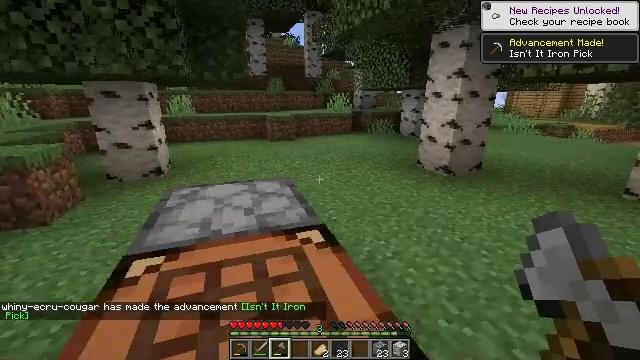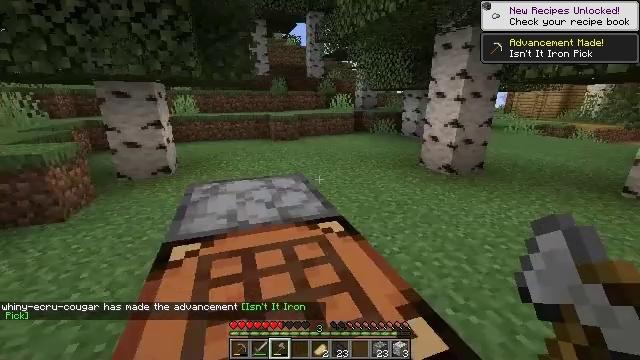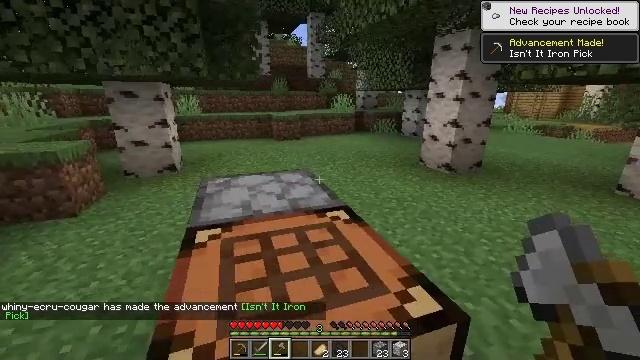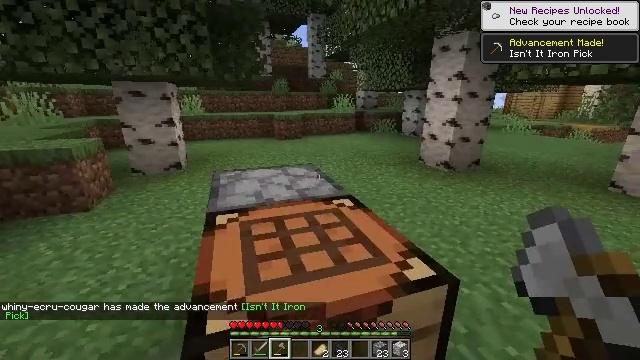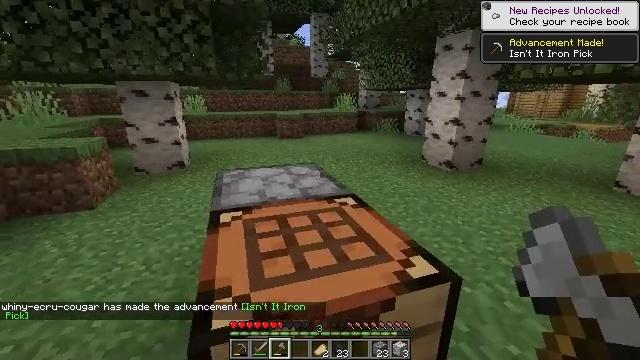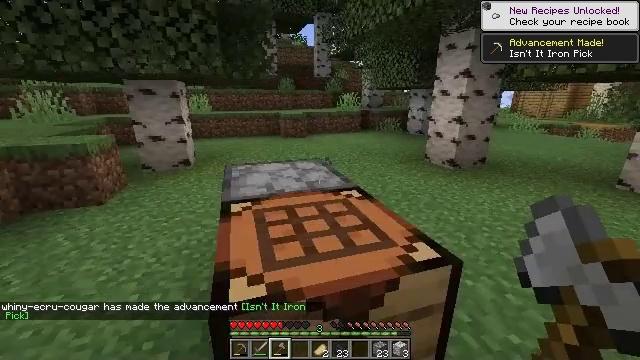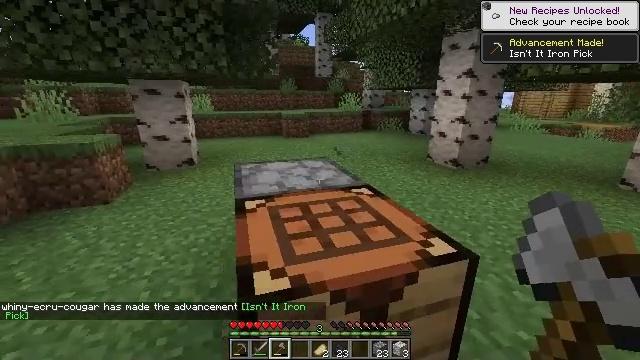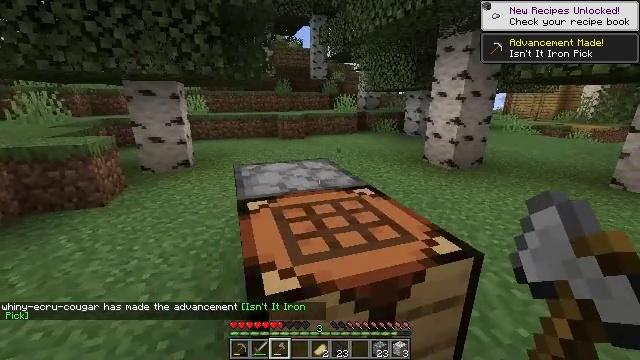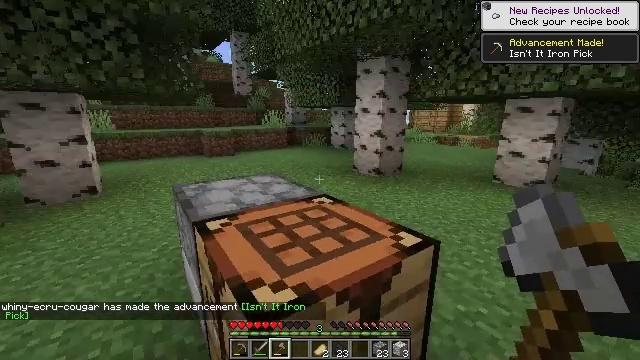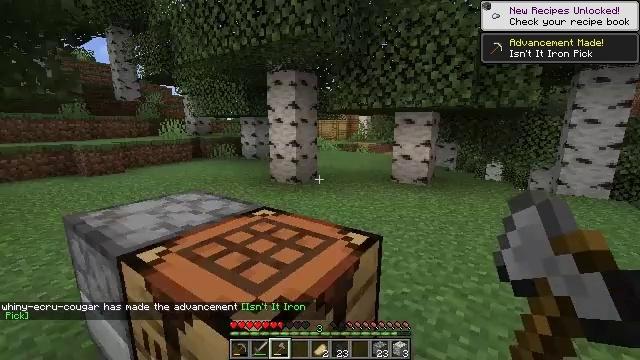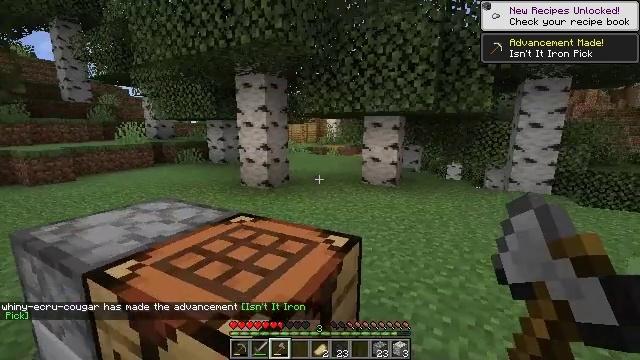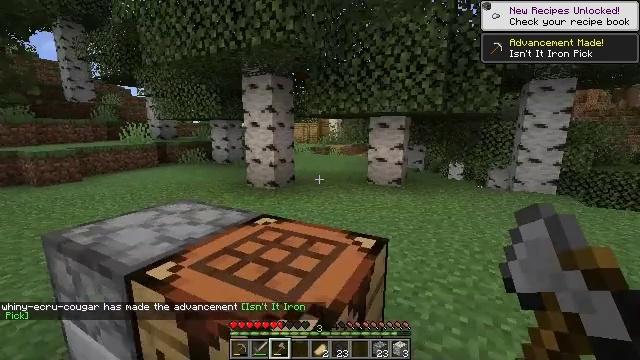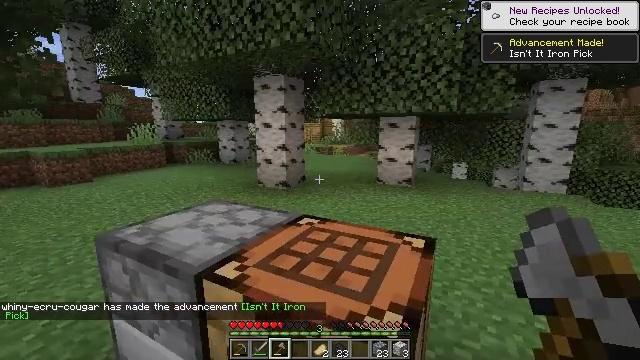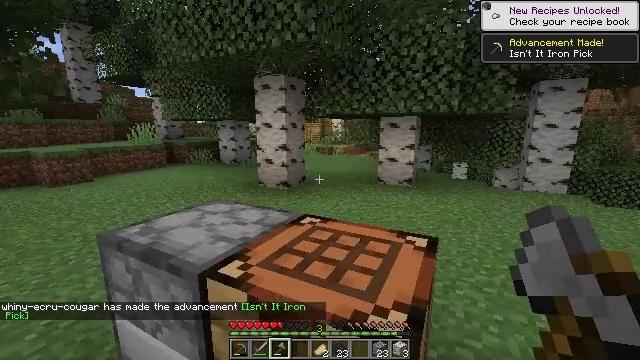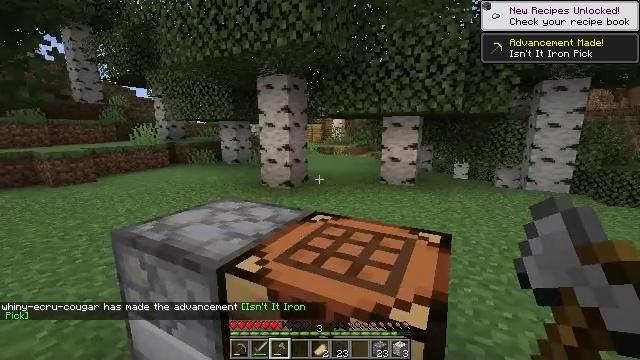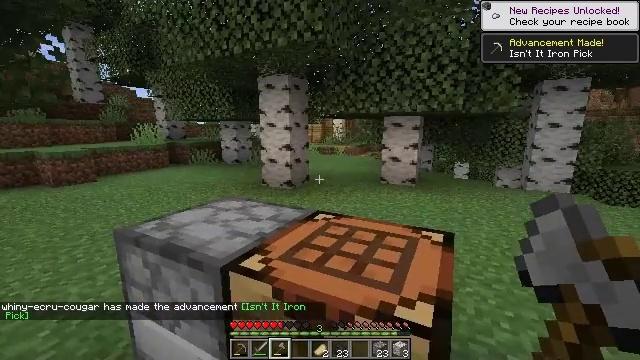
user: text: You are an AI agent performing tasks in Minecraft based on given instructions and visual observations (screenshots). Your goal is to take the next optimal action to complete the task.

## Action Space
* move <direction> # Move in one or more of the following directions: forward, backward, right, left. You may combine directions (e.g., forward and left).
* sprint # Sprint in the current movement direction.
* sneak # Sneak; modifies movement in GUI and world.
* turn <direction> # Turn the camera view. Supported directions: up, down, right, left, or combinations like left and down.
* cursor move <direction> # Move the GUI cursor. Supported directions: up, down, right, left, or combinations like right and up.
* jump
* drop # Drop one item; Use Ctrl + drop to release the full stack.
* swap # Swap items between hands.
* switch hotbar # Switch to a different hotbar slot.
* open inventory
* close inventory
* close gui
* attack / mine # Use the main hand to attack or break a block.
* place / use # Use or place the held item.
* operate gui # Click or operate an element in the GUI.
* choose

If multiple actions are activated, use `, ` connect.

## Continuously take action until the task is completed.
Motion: motion action
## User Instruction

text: Mine grass block from the ground.
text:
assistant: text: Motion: move back
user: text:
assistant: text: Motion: move back
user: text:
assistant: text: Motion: no_op
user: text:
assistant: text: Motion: no_op
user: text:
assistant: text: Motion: no_op
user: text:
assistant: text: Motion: move left
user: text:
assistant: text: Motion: move left, turn right
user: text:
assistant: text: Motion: move left, turn right and up
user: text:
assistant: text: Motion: move left, turn right and up
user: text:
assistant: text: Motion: move left, turn right
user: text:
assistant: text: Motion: move left
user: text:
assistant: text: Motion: no_op
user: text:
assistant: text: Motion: no_op
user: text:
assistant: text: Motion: no_op
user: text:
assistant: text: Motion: no_op
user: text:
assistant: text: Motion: no_op
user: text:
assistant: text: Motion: no_op
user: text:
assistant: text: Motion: no_op
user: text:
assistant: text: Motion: no_op
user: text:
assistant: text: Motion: no_op
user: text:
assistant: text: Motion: no_op
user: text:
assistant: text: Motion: turn left and down
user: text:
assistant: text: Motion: turn left and down
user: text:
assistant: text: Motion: turn left and down
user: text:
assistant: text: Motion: turn left and down
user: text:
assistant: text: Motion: move right, turn left
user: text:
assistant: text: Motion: move right
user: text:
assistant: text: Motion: move right
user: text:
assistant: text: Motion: move right
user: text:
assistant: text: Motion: move right